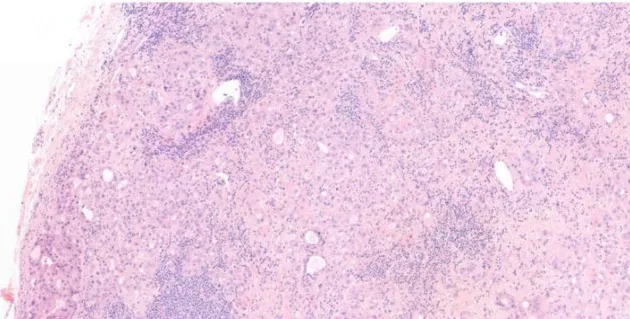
Photomicrographs of case report 1: cervical lymph node containing an SDC metastasis. H&E stain 10X.
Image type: pathology (h&e)